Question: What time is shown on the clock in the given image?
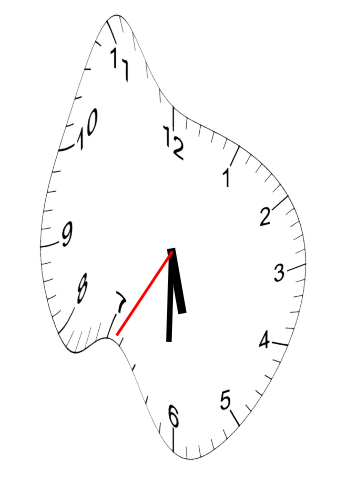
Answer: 05:30:35